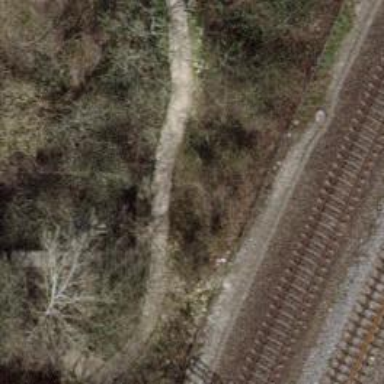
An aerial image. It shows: Path that goes through tunnel.